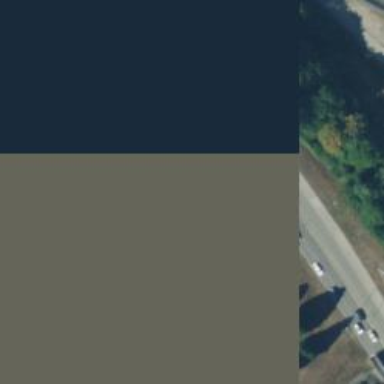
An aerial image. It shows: Offramp from trunk highway.